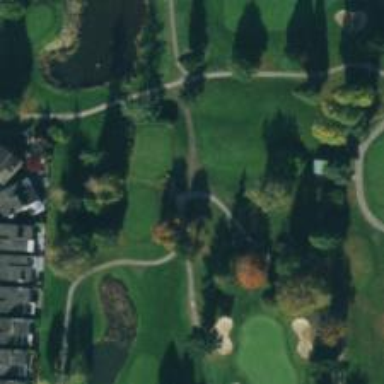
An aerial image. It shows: Path for golf carts.